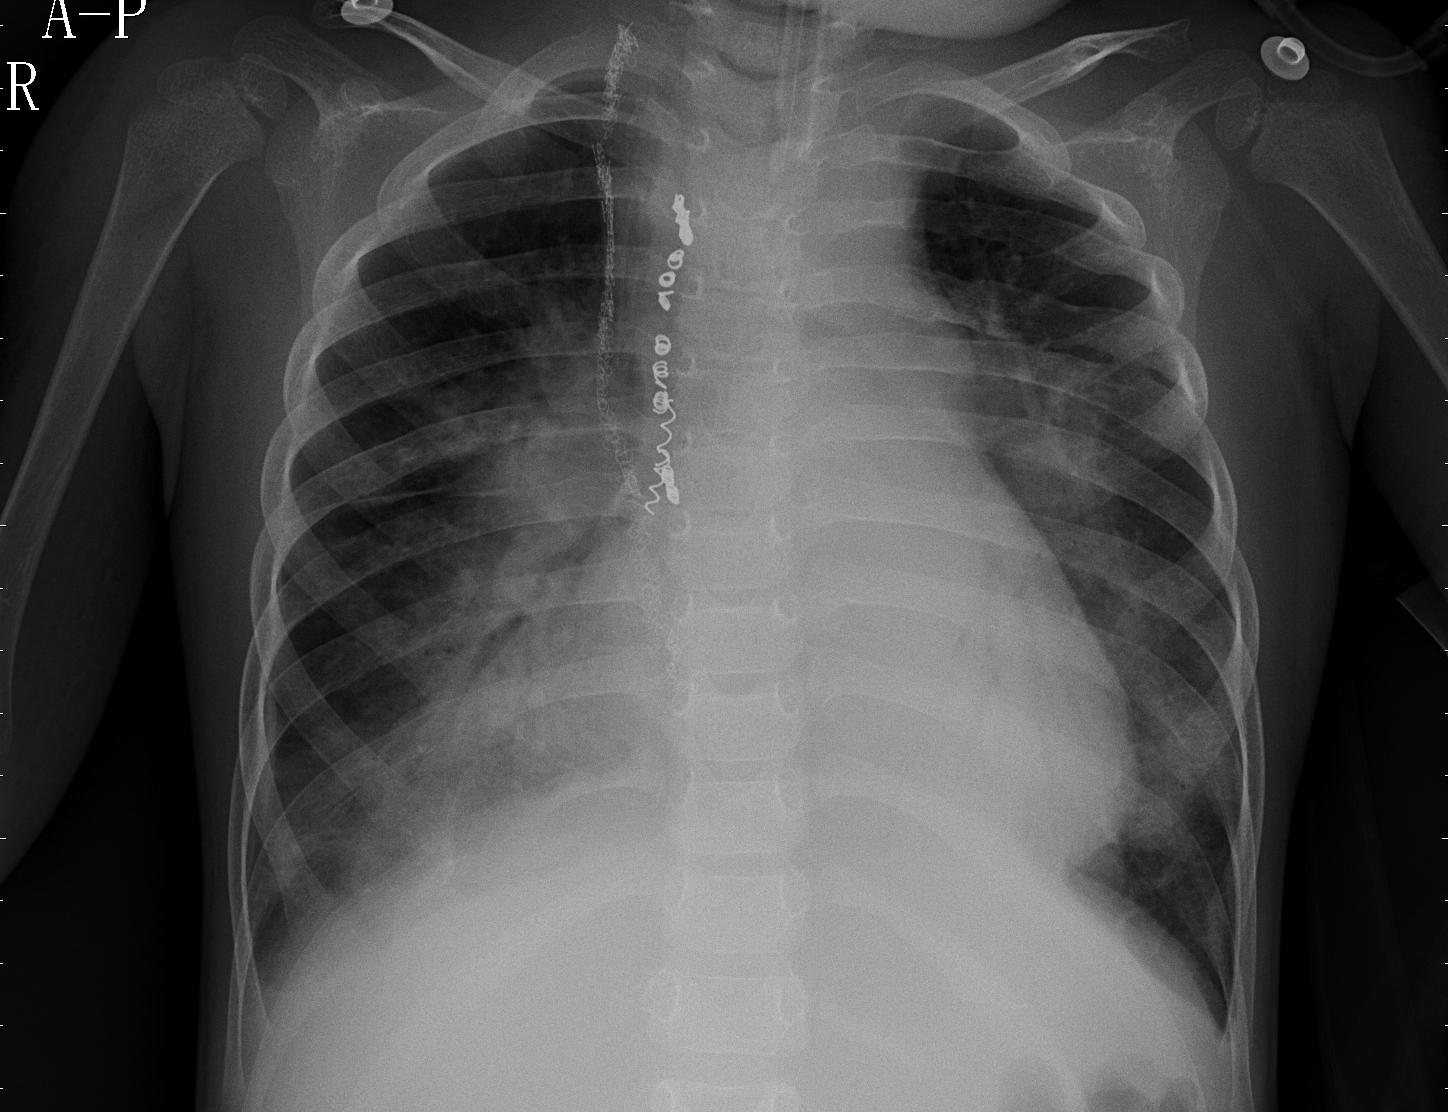
Diagnosis: PNEUMONIA